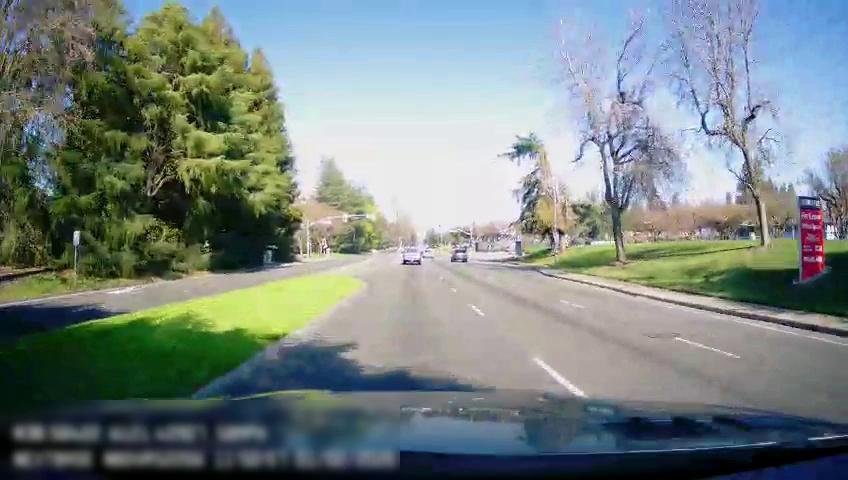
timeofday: Day
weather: Sunny
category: Drivable Space
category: Drivable Space
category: Vehicles | Truck
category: Vehicles | Car
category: Lanes | Current Lane
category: Lanes | Alternate Lane
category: Lanes | Alternate Lane